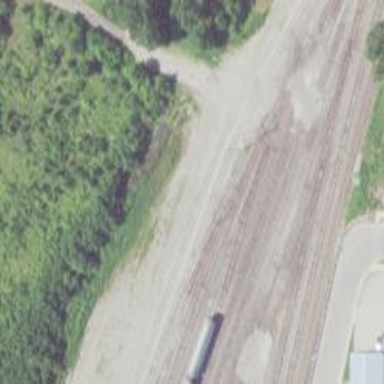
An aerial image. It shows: Railway yard.